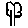
Label: tree